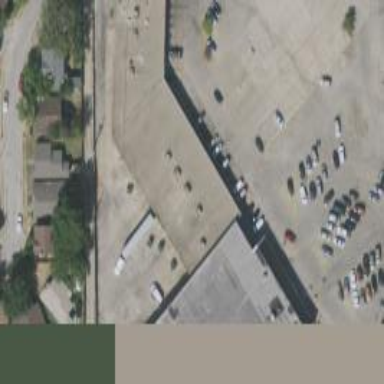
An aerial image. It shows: Retail building.